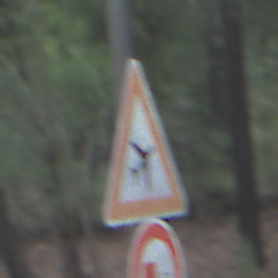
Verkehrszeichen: FlugbetriebLinks
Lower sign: UeberholverbotKraftfahrzeuge
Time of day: SunriseSunset
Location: Outdoor (Nature)
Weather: NotSpecified
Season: Autumn
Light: Natural